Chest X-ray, AP view. Patient: 72 years old, sex M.
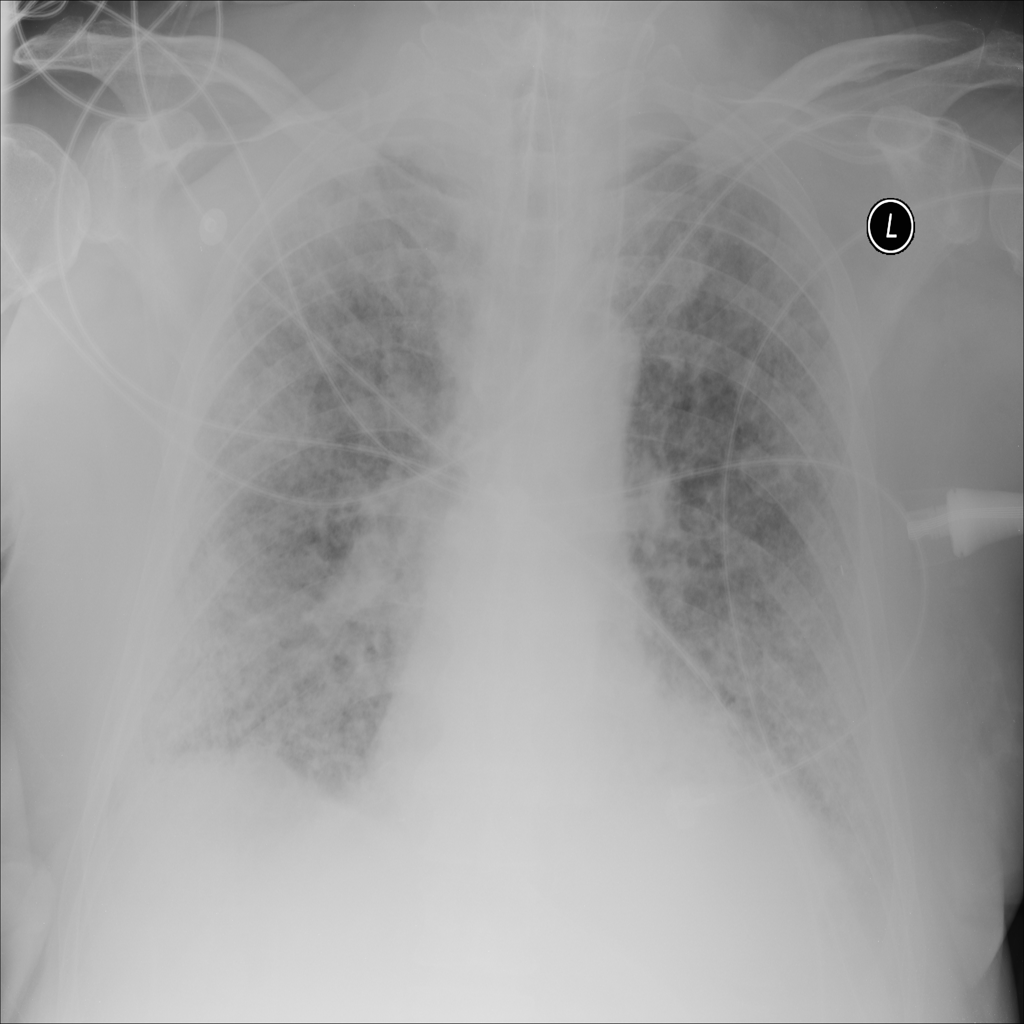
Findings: Fibrosis, Infiltration